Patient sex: M
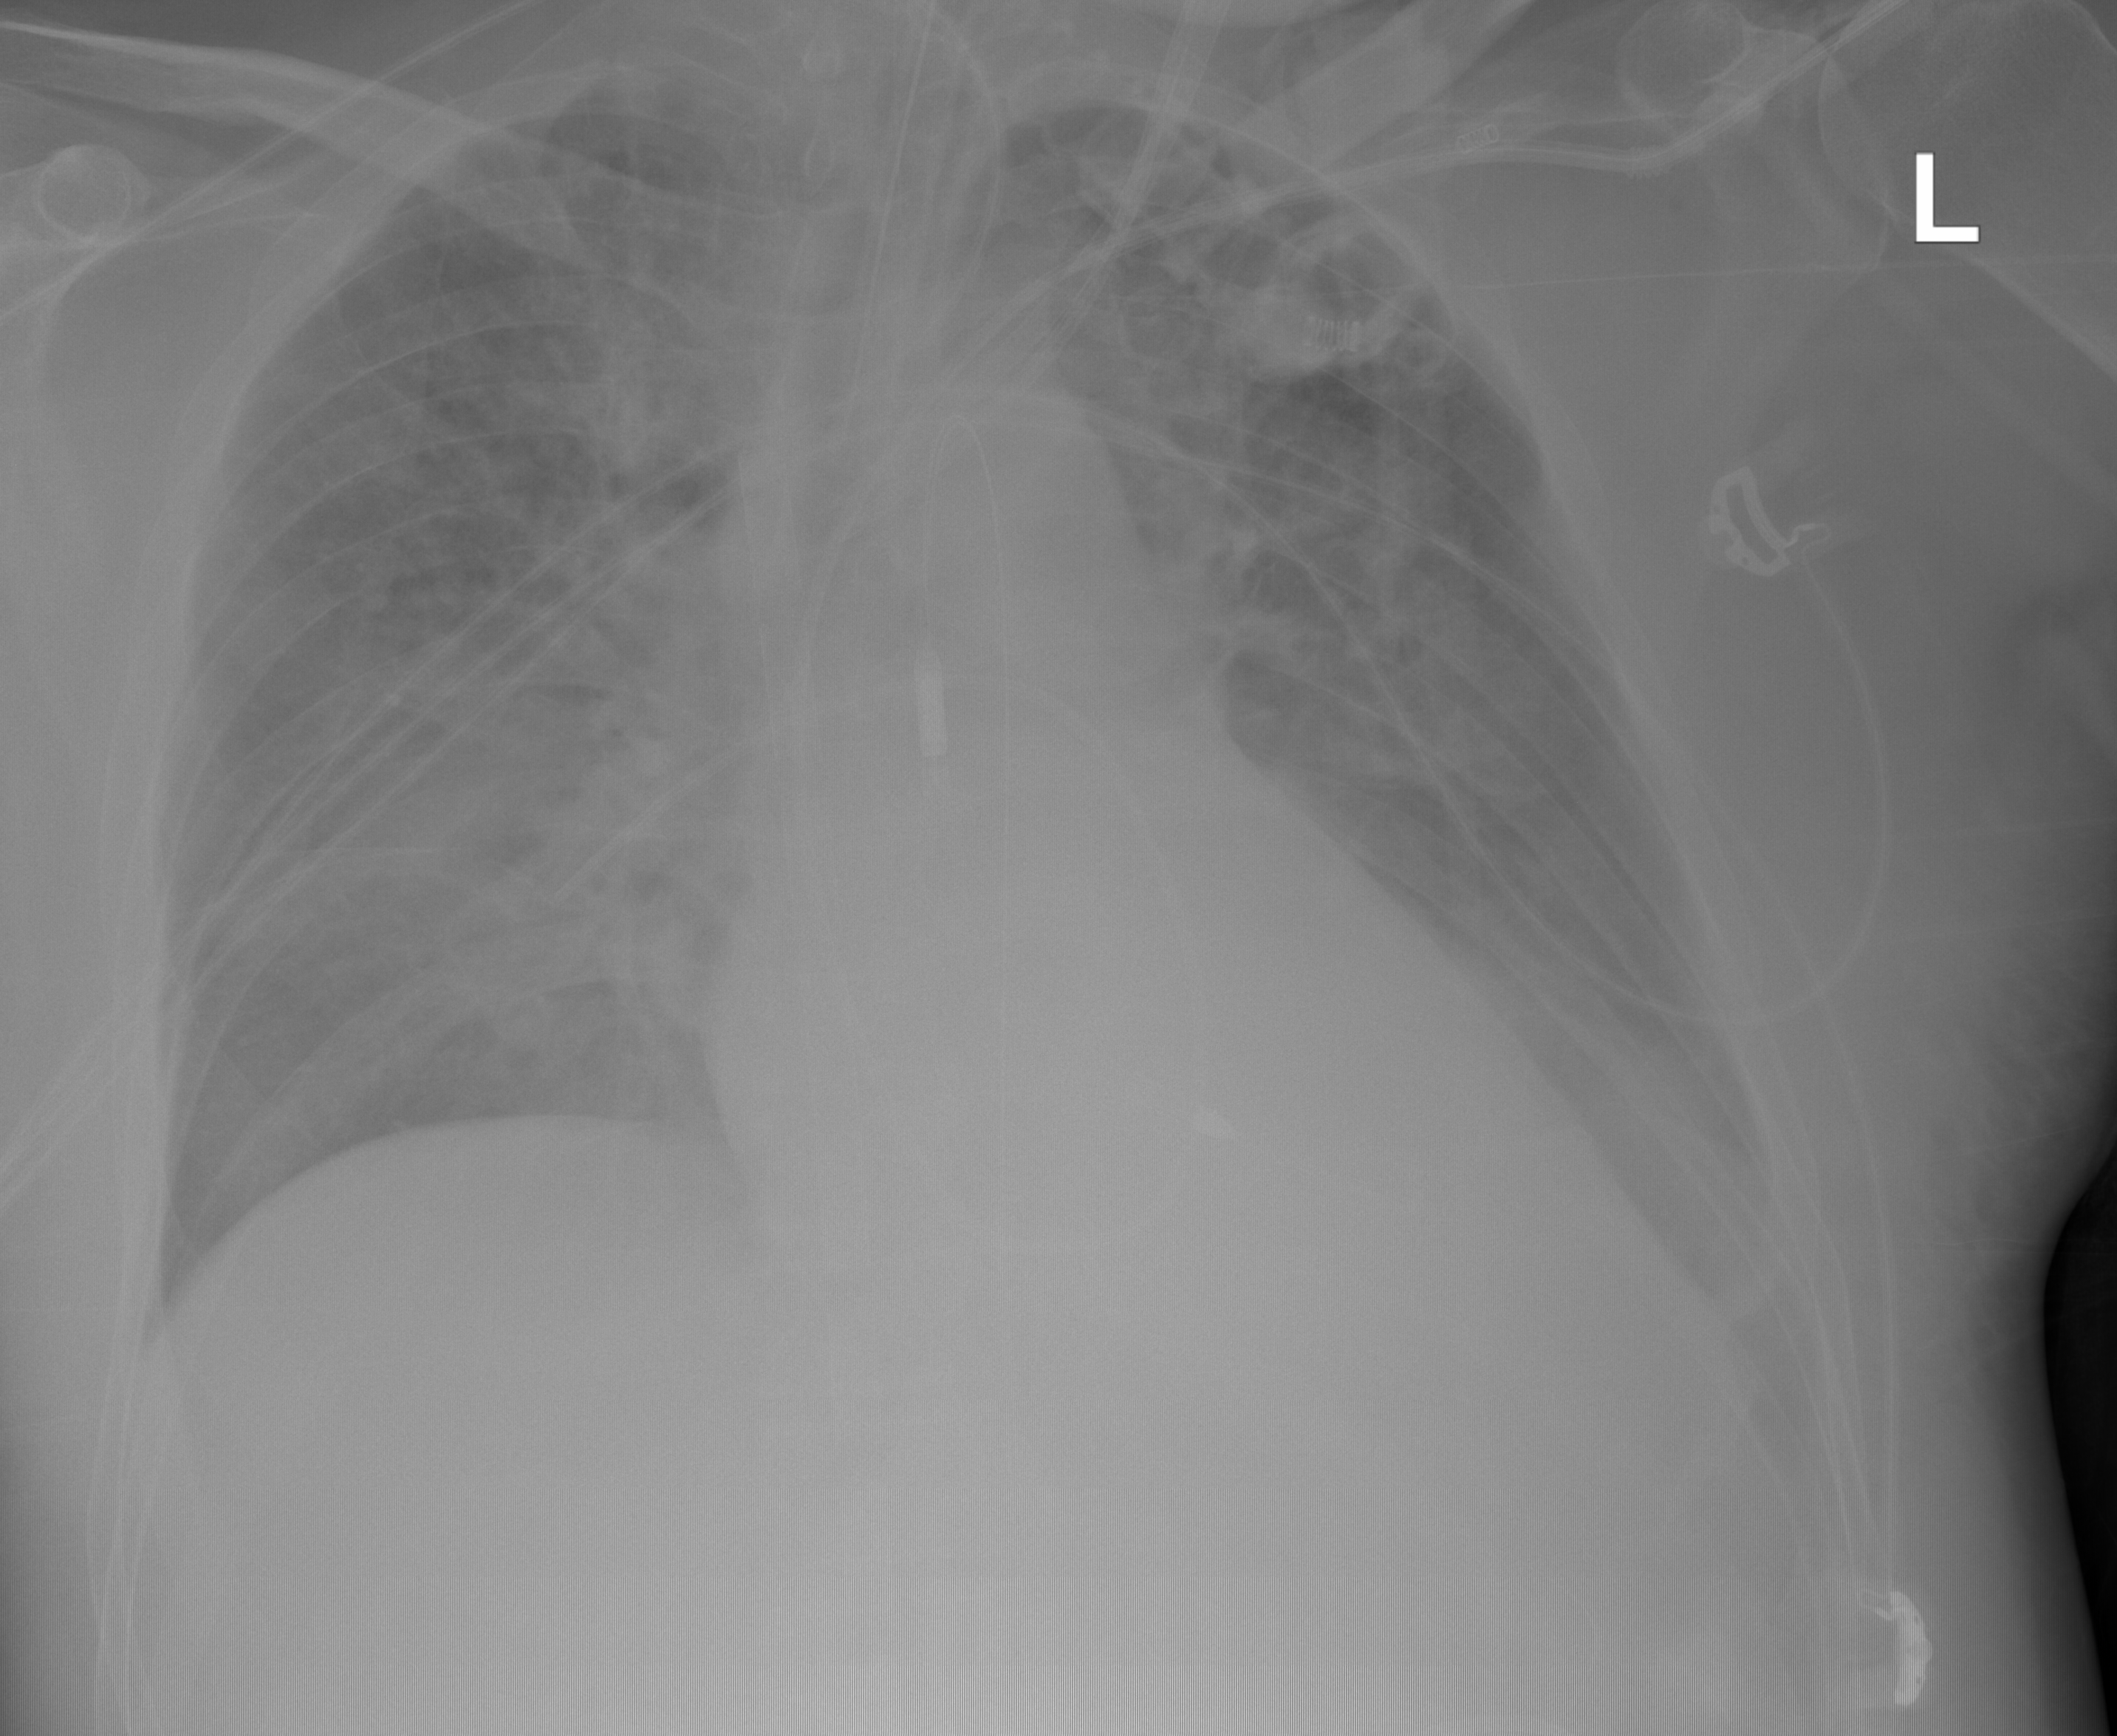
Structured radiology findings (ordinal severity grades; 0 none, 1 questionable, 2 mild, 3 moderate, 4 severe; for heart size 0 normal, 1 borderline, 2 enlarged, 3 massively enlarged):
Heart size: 2
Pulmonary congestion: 3
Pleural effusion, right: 2
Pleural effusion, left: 2
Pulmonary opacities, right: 3
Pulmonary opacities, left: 2
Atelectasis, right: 2
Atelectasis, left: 2